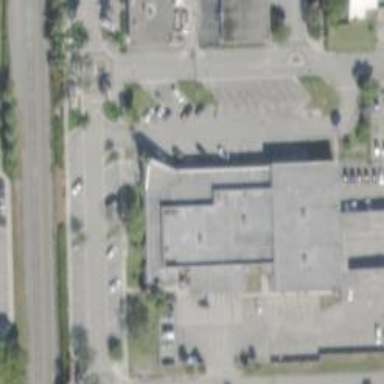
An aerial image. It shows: Post office.